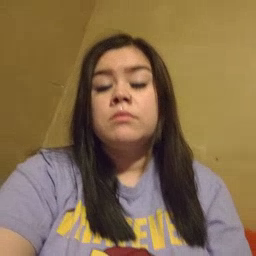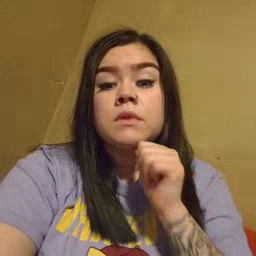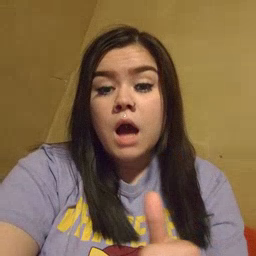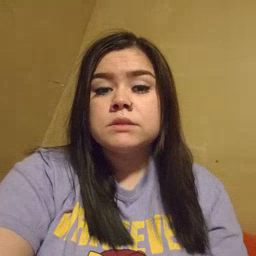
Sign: not